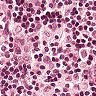
Metastatic tissue present: no